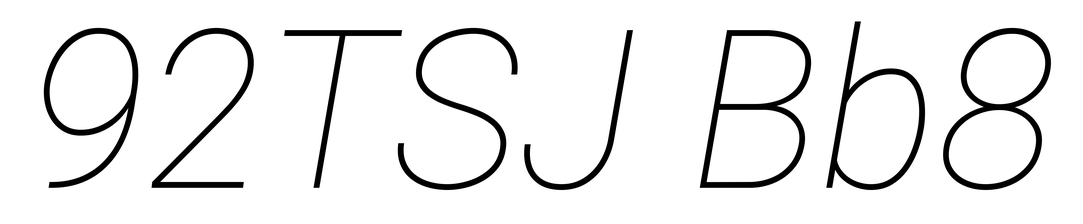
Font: Roboto-Italic_Thin_Italic